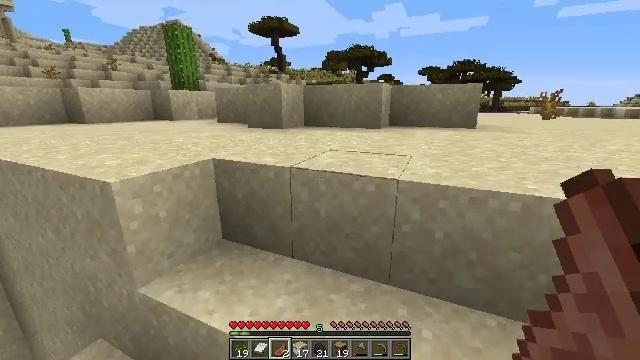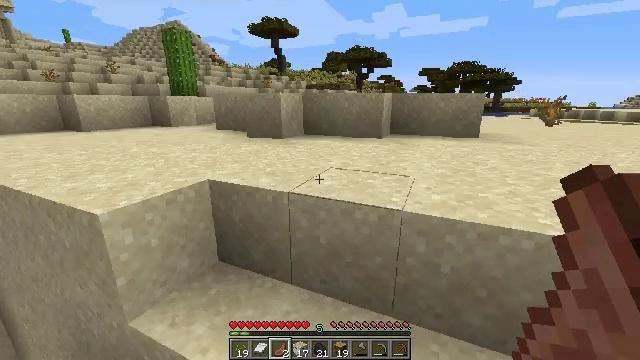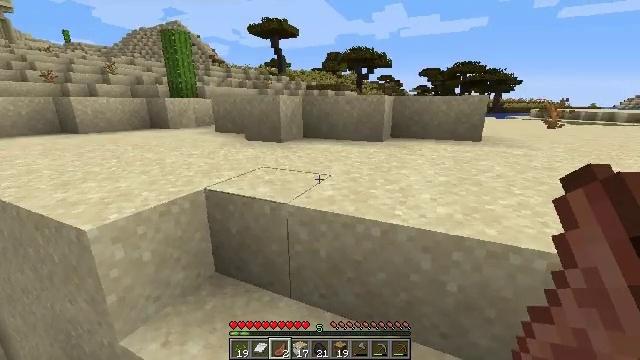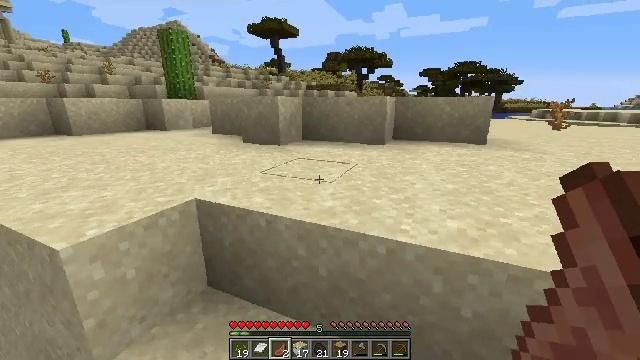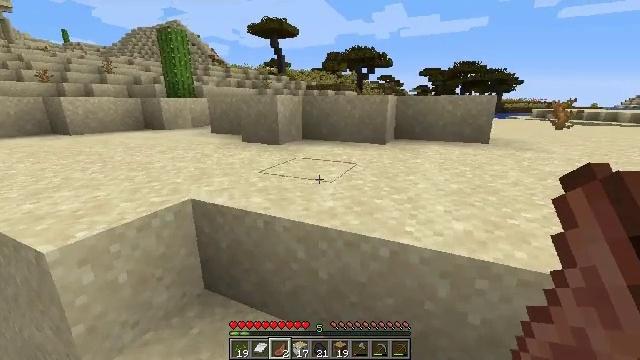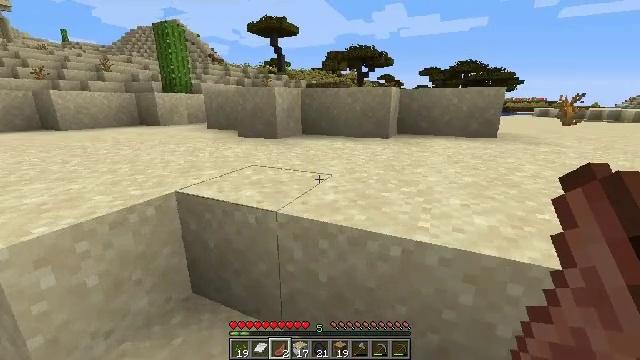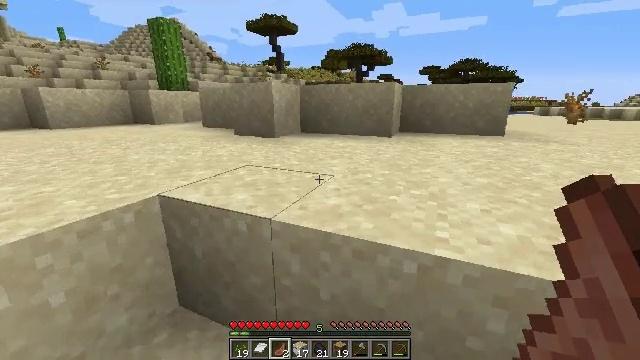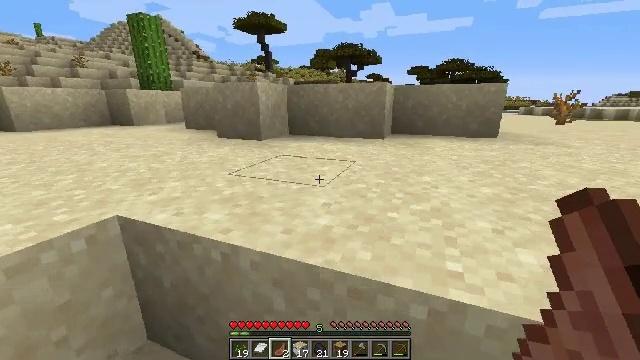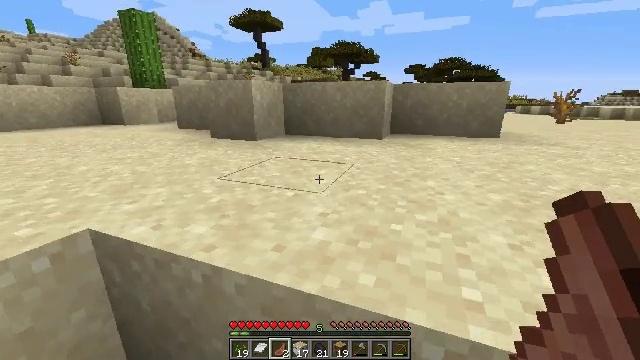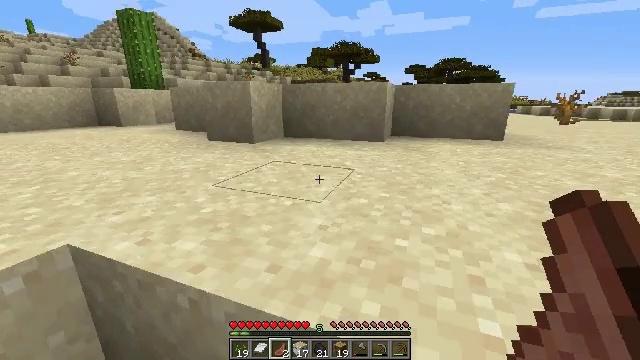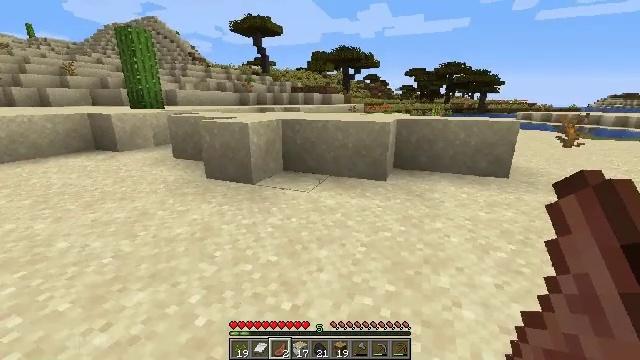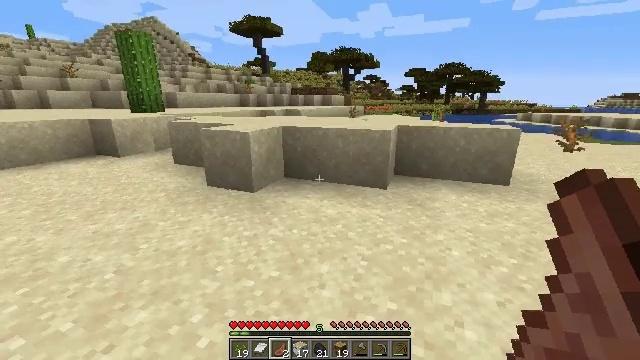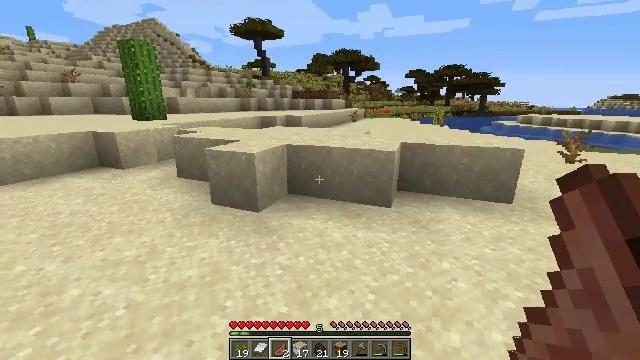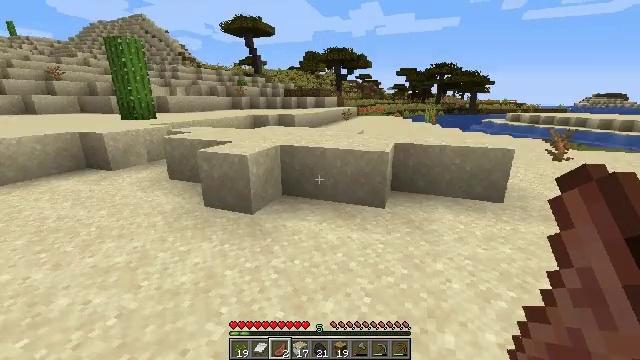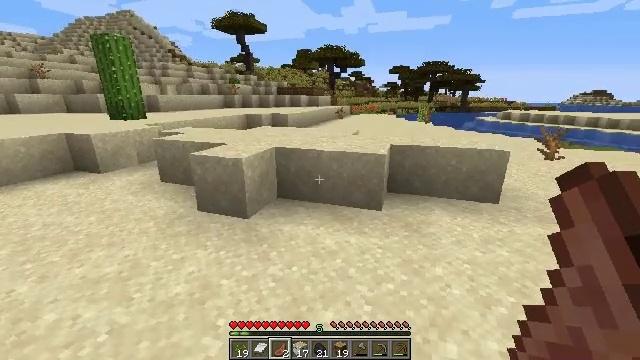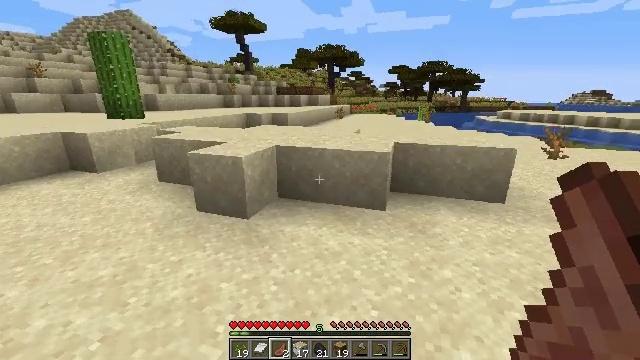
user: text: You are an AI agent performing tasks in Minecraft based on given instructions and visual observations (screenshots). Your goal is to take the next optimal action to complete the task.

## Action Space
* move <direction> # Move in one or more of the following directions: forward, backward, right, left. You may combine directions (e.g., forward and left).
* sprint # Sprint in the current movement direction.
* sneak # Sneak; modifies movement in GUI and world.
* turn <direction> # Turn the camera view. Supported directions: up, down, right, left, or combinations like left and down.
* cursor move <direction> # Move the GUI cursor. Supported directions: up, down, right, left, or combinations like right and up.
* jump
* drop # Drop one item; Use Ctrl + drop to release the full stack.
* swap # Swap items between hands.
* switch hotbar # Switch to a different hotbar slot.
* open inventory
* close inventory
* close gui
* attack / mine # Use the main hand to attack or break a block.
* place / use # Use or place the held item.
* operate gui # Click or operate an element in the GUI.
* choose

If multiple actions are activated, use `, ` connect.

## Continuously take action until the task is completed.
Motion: motion action
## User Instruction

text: Chop down the acacia log.
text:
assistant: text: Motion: move forward, jump
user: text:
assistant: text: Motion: move forward, jump
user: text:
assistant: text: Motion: move forward
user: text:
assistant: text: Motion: move forward
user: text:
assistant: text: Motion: move forward
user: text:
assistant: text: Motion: move forward
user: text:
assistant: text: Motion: move forward, turn right
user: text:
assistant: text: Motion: move forward
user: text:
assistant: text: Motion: move forward, jump
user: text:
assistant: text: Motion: move forward, jump
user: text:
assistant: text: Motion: move forward, jump
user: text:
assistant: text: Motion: move forward, jump
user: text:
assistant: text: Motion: move forward, turn right, jump
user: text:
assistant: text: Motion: move forward, turn right
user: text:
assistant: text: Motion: move forward
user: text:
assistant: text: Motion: move forward
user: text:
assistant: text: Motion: move forward, turn down
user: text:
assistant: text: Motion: turn down
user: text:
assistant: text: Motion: move forward
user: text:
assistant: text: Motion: move forward
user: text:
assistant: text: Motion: move forward
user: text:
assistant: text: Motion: move forward
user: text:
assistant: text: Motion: move forward
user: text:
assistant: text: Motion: move forward, turn left
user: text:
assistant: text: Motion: move forward
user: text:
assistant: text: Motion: move forward
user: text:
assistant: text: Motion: move forward
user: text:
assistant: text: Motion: move forward
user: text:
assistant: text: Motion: move forward
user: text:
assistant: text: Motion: move forward, jump